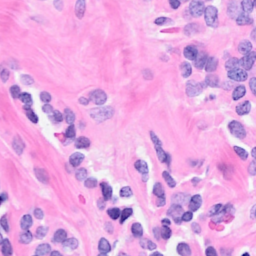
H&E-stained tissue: Breast